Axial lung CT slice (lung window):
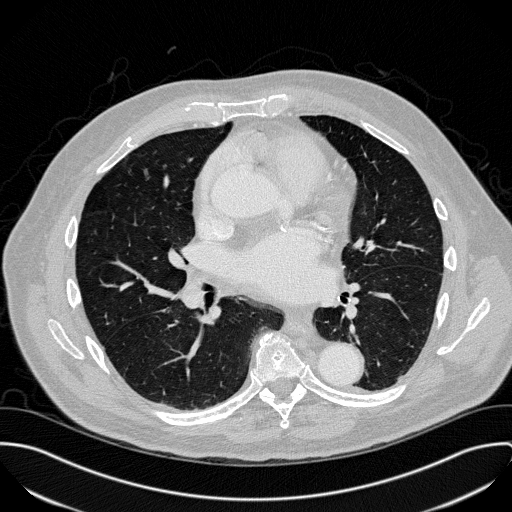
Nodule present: no